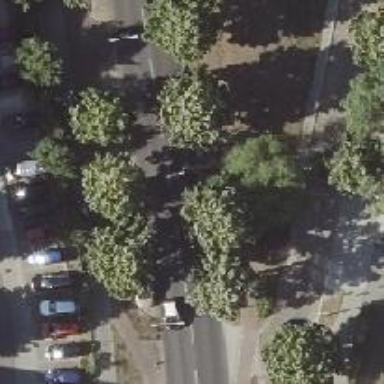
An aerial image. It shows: Single tag "natural: tree."